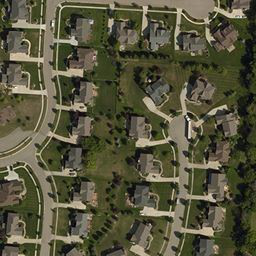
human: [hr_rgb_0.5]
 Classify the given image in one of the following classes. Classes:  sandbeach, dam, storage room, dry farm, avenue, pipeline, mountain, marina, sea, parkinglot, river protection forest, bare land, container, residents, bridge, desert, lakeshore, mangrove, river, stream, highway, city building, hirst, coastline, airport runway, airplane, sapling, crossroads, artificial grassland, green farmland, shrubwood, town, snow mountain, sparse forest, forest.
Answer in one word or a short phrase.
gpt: town